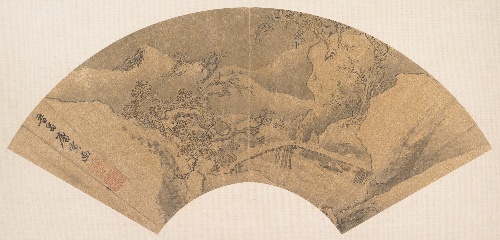
Title: 明   佚名   倣唐寅   溪山雪徑   扇|Winter Landscape
Artist: Tang Yin|Unidentified artist
Artist bio: Chinese, 1470–1524|
Object type: Folding fan mounted as an album leaf
Classification: Paintings
Medium: Folding fan mounted as an album leaf; ink and color on gold-flecked paper
Culture: China
Period: Ming dynasty (1368–1644)
Dimensions: 7 1/4 x 20 1/8 in. (18.4 x 51.1 cm)
Department: Asian Art
Credit line: John Stewart Kennedy Fund, 1913
Accession year: 1913
Repository: Metropolitan Museum of Art, New York, NY
Tags: Mountains|Landscapes|Winter